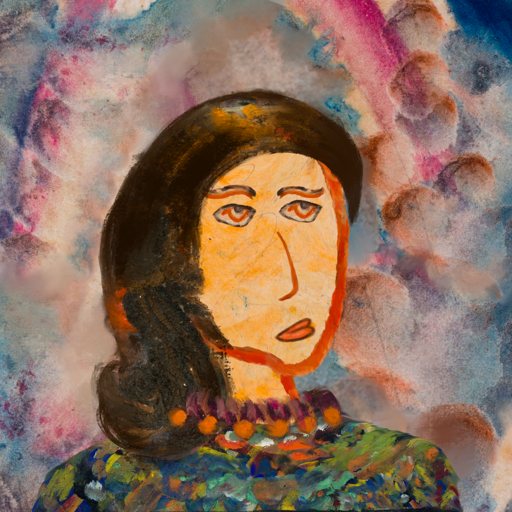
Background: Rupkatha, Head And Neck Side: Experience, Face Side: Experience, Bust: An_Impression, Hair Side: Gypsy_Queen, Head Accessory: Blank, Second Necklace: Blank, Necklace: Doll, Baby: Blank